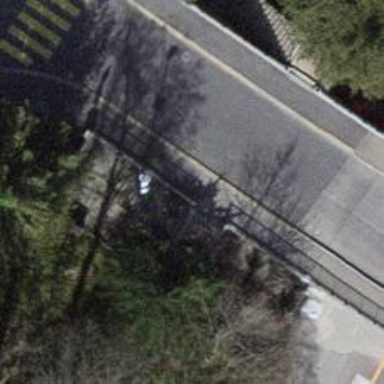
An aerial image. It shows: Asphalt footway that serves as sidewalk on bridge.